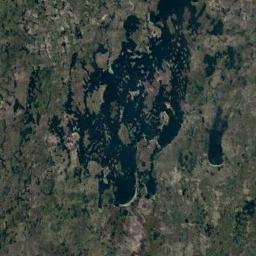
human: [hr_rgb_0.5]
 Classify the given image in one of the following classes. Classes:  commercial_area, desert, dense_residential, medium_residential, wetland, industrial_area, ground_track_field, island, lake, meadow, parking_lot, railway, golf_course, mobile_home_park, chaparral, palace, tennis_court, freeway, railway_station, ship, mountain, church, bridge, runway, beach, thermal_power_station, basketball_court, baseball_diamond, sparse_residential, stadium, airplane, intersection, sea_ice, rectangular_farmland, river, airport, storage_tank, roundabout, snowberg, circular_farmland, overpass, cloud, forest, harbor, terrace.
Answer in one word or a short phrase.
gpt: wetland